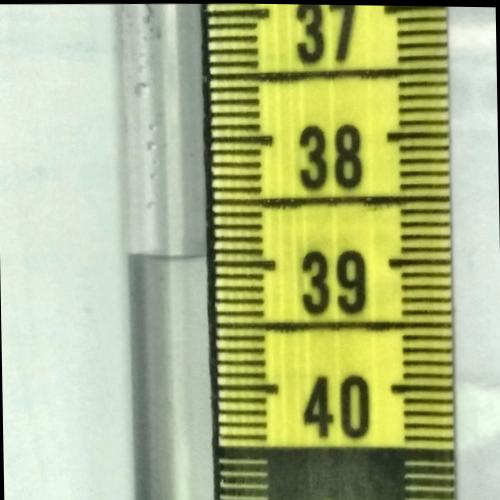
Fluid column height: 38.9 cm